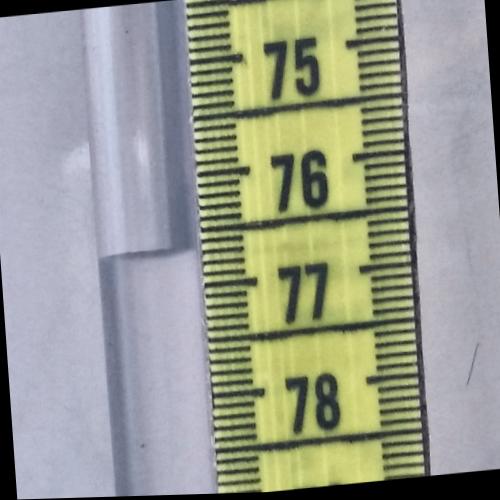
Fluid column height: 76.7 cm